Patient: sex M, age 80
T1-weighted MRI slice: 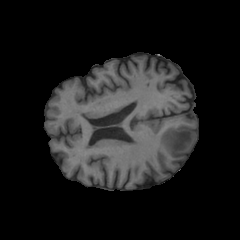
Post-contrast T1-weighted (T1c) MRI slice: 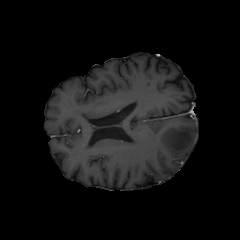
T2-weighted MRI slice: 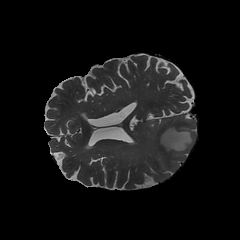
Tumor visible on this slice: yes
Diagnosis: Glioblastoma, IDH-wildtype
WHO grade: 4